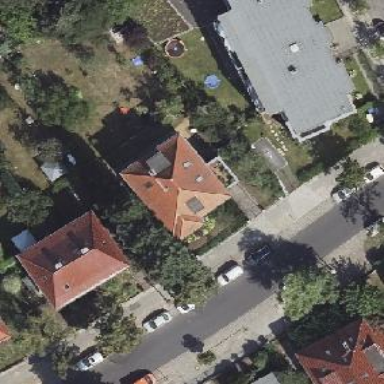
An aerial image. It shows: Hipped-roof building with apartments.